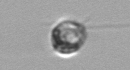
Label: Dinophyceae